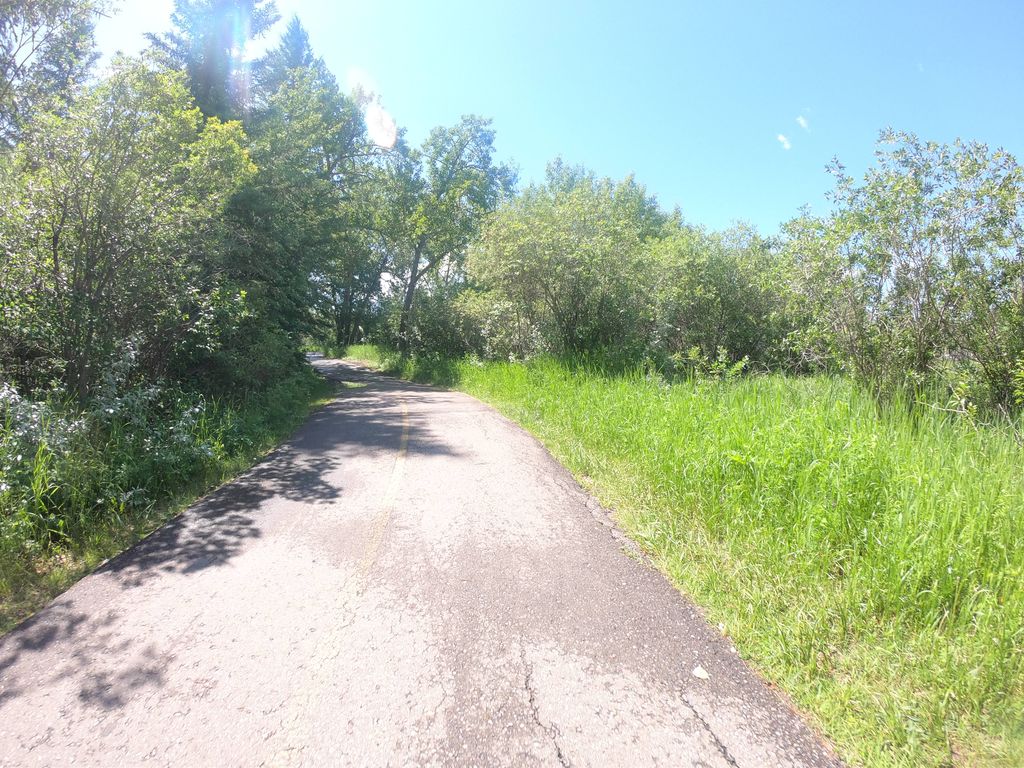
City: calgary